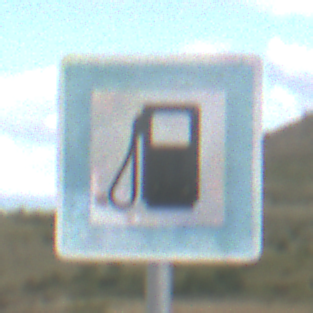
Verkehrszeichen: Tankstelle
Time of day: Midday
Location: Outdoor (Nature)
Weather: PartlyCloudy
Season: NotSpecified
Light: Natural